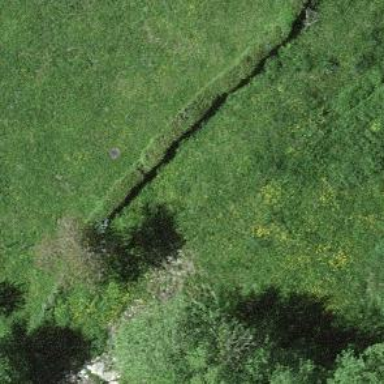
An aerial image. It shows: Hedge barrier.